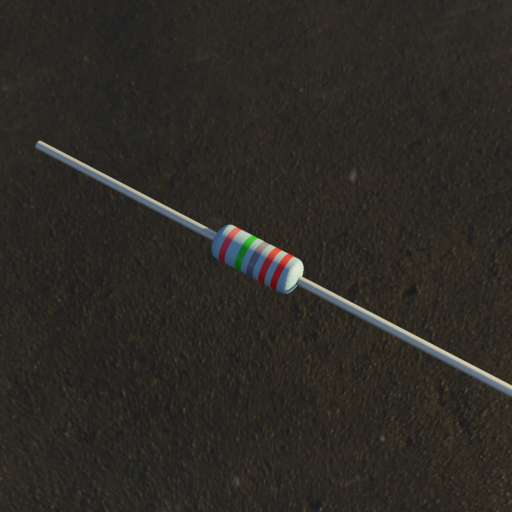
Resistor colour bands (in order): red, green, gray, red, red